Question: I'm doing research to implement automatic segmentation based on MRI (Magnetic Resonance Image) modals. For my case, prostate region is my focus . To make this happen, I'm thinking about these steps: 1. Image Acquisitions (about 20+ patients MRI - DICOM, each patient has around 15-30 slice images, and all these images will be dataset for training, you can see example of the dataset below)

1. From these dataset, I'm thinking to do manual segmentation with purpose to get the region of prostate (and the size of prostate in each slice is not consistent), so I can get the feature of prostate for any size, as you can see below. The green one is central of prostate, and the red one is peripheral zone of prostate.
2. So now, I have feature dataset of all slices, and I'm ready for train it to create classifier model.
3. ?
As I'm still green of MATLAB (sorry for this), I have no idea to train the dataset to create classifier that can detect the region of prostate (in any size), and automatically give a boundary to it. Should I use classifier + segmentation algorithm (level set/active contour) to get this done or only using classifier algorithm can get this done?
I' learning about object detection algorithm such as; Haar-Like Feature, but can get all of this clear (yes, I'm screwed). I would be very grateful if anyone can help me to give a clear idea, and guide me to make this happen, please.
Very Thank you
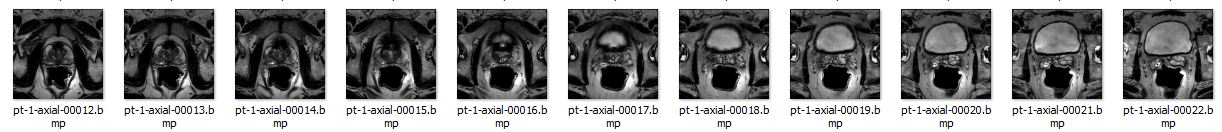
Answer: I imagine that you could get good segmentation using superpixels (SLIC is a good approach for generating these), especially so since your images do not seem particularly complex. A common approach for building a classifier using superpixels is to train a CRF to learn the correct segmentation. This is a fairly common approach in computer vision and looks like it should do well given your data. Further, there are good implementations of both of these approaches in Matlab.